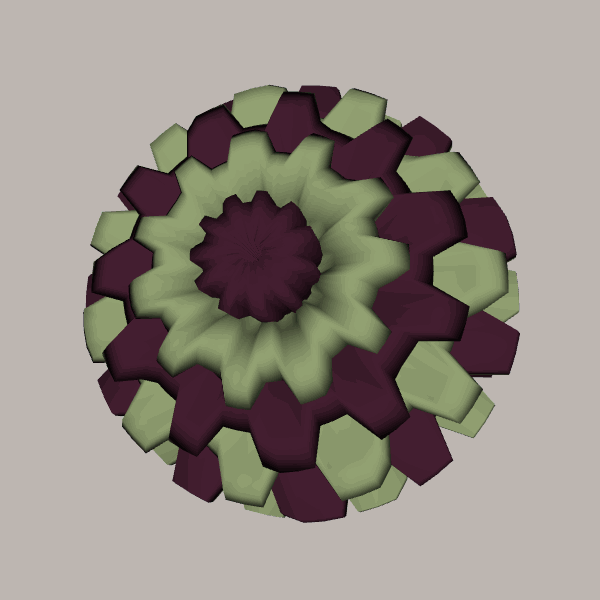
Background: light